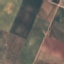
Land use / land cover: AnnualCrop